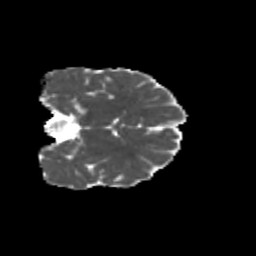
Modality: MD
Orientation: coronal
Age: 8
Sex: male
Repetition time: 9.512 s
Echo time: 0.089 s